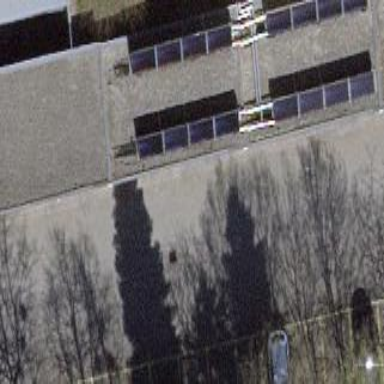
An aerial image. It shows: Group of garages.